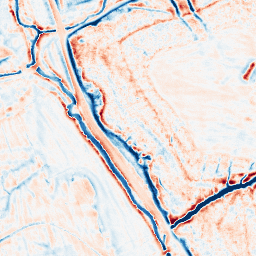
Category: edge_preserving
Decomposition family: bilateral
Decomposition parameters: d: 15
sigma_color: 150
sigma_space: 25
Upsampling method: quintic
Upsampling parameters: scale: 8
Upsampling scale: 8